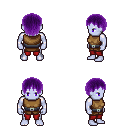
a pixel art fantasy rpg character, male body template, dark elf, purple skin, leather chest armor, red pants, purple plain hairstyle, four views (front, back, left, right), 2x2 character sprite sheet, small pixel art, hard edges, no anti-aliasing